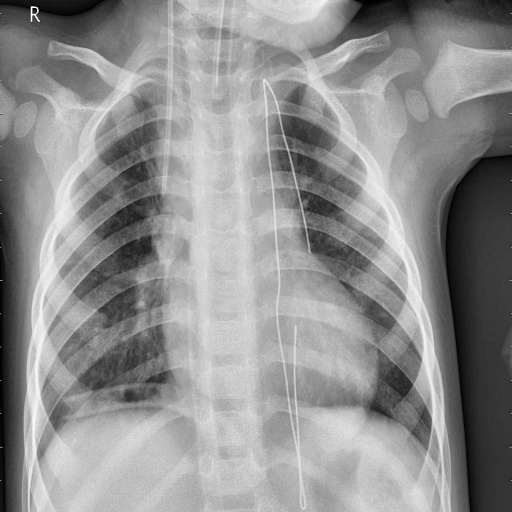
Finding: PNEUMONIA